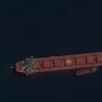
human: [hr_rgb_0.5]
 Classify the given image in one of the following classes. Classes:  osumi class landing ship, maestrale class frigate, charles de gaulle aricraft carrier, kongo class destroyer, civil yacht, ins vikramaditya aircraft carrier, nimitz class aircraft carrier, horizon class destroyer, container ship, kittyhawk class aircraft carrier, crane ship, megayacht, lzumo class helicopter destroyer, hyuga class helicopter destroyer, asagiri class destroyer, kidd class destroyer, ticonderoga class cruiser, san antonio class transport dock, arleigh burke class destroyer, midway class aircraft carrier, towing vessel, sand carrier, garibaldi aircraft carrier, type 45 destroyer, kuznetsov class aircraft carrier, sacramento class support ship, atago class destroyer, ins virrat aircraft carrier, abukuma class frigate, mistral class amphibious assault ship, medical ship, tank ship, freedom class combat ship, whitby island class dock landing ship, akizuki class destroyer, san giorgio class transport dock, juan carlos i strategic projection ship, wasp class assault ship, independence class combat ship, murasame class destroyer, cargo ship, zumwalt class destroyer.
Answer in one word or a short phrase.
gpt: Cargo ship